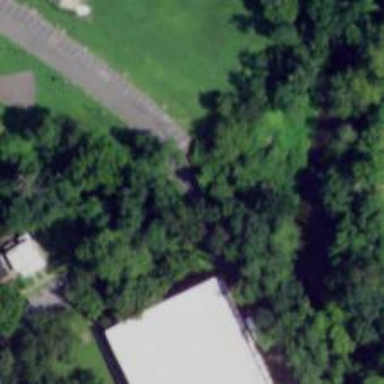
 often used for lacrosse or field hockey."